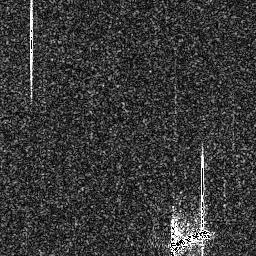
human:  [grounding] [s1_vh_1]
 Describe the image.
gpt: In the satellite image, there is  <ref>1 medium ship </ref> <box>[[64, 87, 82, 99, 0]]</box> located at bottom right.